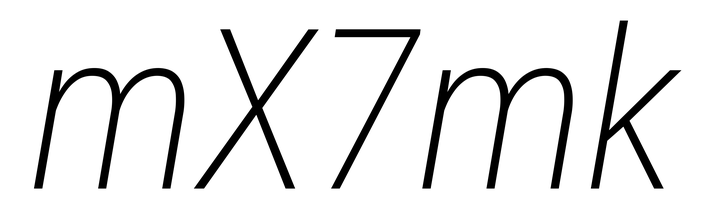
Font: Roboto-Italic_Condensed_ExtraLight_Italic